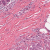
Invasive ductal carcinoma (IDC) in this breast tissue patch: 1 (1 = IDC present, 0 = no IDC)